Question: I want to plot two functions in different colors and point styles with a corresponding legend, .
I have several questions:
1. I am using pch=21 and pch=22. My understanding is that they are "filled" symbols. They do appear filled as expected in the legend, but they appear hollow on the graph itself. What's wrong?
2. Can I get more space between the points without specifying a grid manually? maybe by selecting the number of points to be printed?
3. Feel free to add any kind of advice you'd like. I'm very new to R. In particular, is there a better way to plot two functions? e.g. by defining vectors of functions? and wouldn't there be a way for the legend to be automagically generated without having to specify colors and shapes, in plain R?
Here's my code:
'''
par(new=TRUE)
p1 <- plot(function(x){ x^(2)/2 }
, 0, 100
, xlab = "x"
, ylab = "y"
, ylim = c(0,5000)
, las = 1
, type = "p"
, cex = 0.8
, pch = 21
, col = "red"
)
par(new=TRUE)
p2 <- plot(function(x){ (1-x^(2))/2 }
, 0, 100
, xlab = ""
, ylab = ""
, axes = FALSE
, type = "p"
, cex = 0.8
, pch = 22
, col = "blue"
)
par(new=TRUE)
l <- legend( "topleft"
, inset = c(0,0.4)
, cex = 1.5
, bty = "n"
, legend = c("A", "B")
, text.col = c("red", "blue")
, pt.bg = c("red","blue")
, pch = c(21,22)
)
'''
After various explorations, I opted to use the 'par(new=TRUE)' "trick" to superimpose the two functions (rather than, say, using matplot or a combination of plot and points or layout). Was that a bad move to begin with? (Edit: yes, very bad, see below) +1 if you don't ask me to read the manual ;-)

Thanks to joran and Didzis Elferts, I got a solution to several of my problems. For the record, I'd like to summarize here:
1. To get filled symbols on the graph, you need to specify both col (color) and bg (background). This is true even for pch=21 and pch=22, which do not automatically get filled by the color specified. To get filled symbols in the legend, you need to specify both col and pt.bg. Here, bg alone is not good enough.
2. it's a very bad idea to use par(new=TRUE) with axes=FALSE, as I had done initially, because, the overlaid plots do not necessarily use the same coordinate system. The intended function for the second plot was (100^2-x^2)/2 but I inadvertently wrote (1-x^2)/2 and did not realize it because I had set axes=FALSE.
All in all, here is my preferred solution:
'''
curve( x^2/2
, from = 0
, to = 100
, n = 30
, type = "p"
, pch = 21 # alternatively pch=15 is a solid symbol
, col = "red" # colors the outline of hollow symbol pch=21
, bg = "red" # fills hollow symbol pch=21 with color
, xlab = "x"
, ylab = "y"
)
curve( (100^2-x^2)/2
, from = 0
, to = 100
, n = 30
, type = "p"
, pch = 22 # alternative pch=16
, col = "blue"
, bg = "blue"
, add = TRUE
)
legend( "topleft"
, inset = c(0,0.4),
, cex = 1.5,
, bty = "n",
, legend = c("A", "B"),
, text.col = c("red", "blue"),
, col = c("red", "blue"),
, pt.bg = c("red","blue")
, pch = c(21,22)
)
'''
This yields a plot like the one shown by joran. Thanks a lot to both of you for your help.
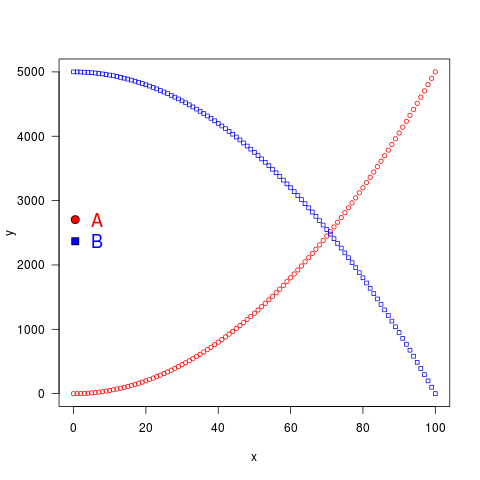
Answer: I think maybe you'd have better luck using 'curve':
'''
curve(x^(2) / 2,from = 0,to = 100,col = 'red',type = 'p',pch = 16,n = 20)
curve((1-x^(2))/2 + 5000,from = 0,to = 100,col = 'blue',type = 'p',pch = 15,add = TRUE,n = 20)
legend("topleft",
inset = c(0,0.4),
cex = 1.5,
bty = "n",
legend = c("A", "B"),
text.col = c("red", "blue"),
col = c("red", "blue"),
pch = c(16,15))
'''

Note that I had to tweak your functions slightly, to get output that matched your image.
To avoid specifying color and fill separately (which in general is how things are done in R) I used some older "legacy" symbols. Using 'curve' is often much simpler for plotting functions or expressions. It also gives you a more convenient way to specify the grid of points to evaluate on. It also has an 'add' argument that allows you to skip the awkward 'par' hacking you engaged in.